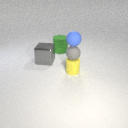
large green rubber cylinder behind large gray metal cube